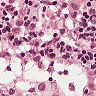
Metastatic tissue present: no